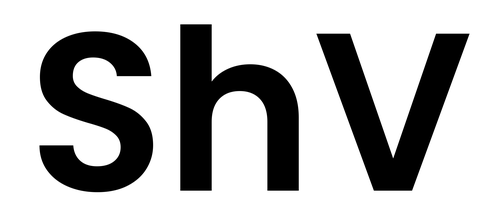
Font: Poppins-SemiBold